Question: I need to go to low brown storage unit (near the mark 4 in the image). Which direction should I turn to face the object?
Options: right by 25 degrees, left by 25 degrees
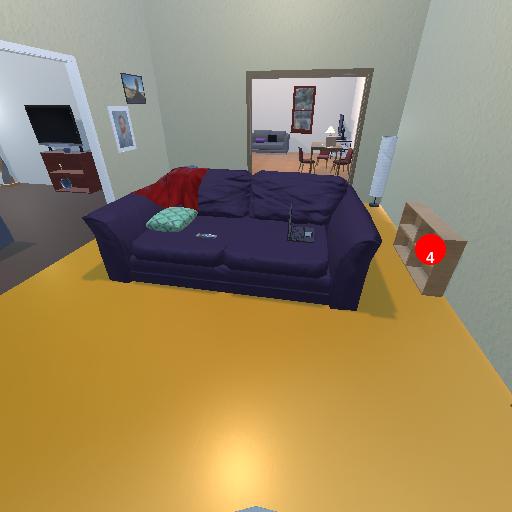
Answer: right by 25 degrees